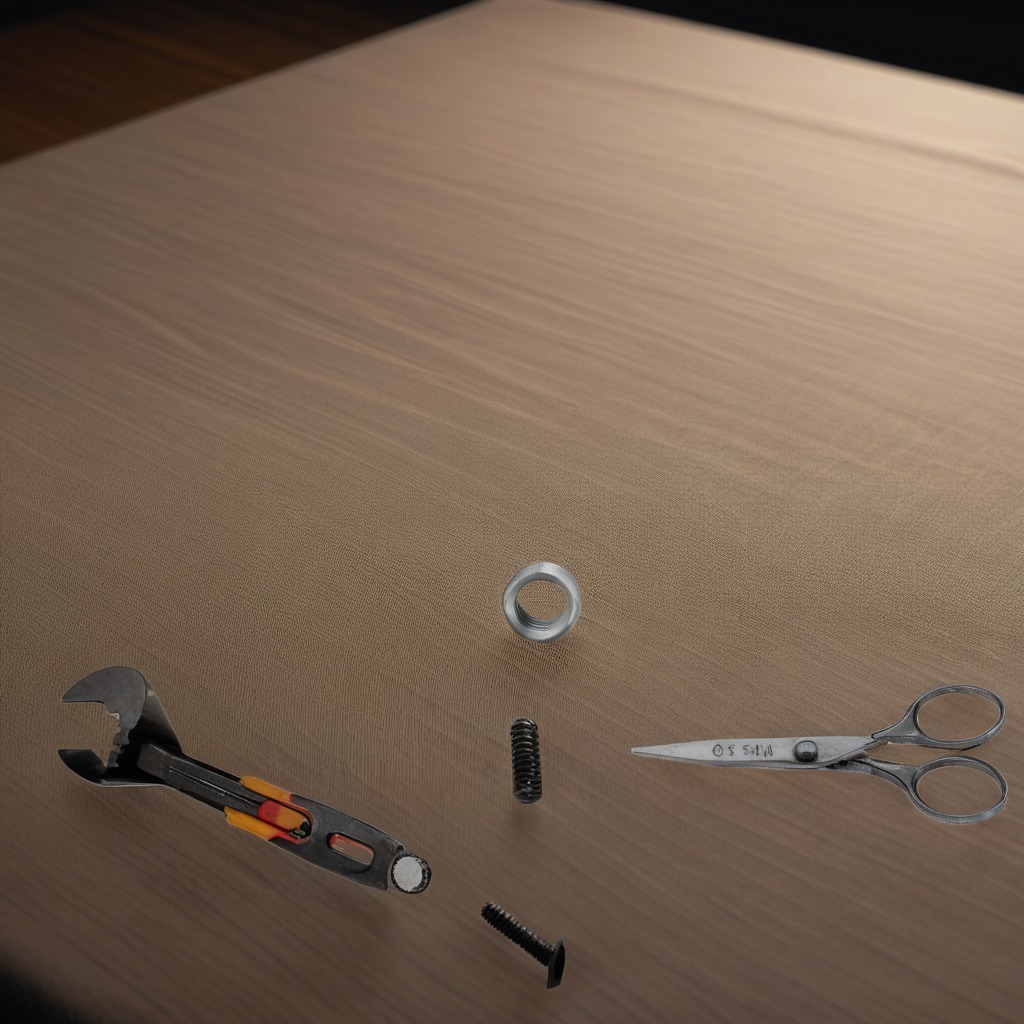
A metal machine screw, a coiled metal spring, a metal nut, a pair of scissors, and a wrench are lying on the wooden table.